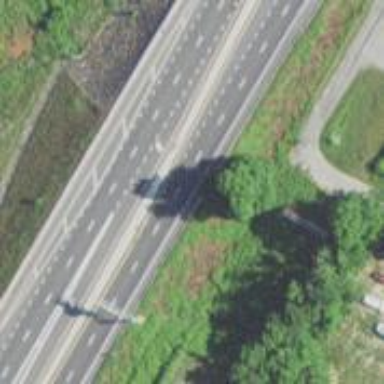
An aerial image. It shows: Asphalt trunk highway classified as expressway.